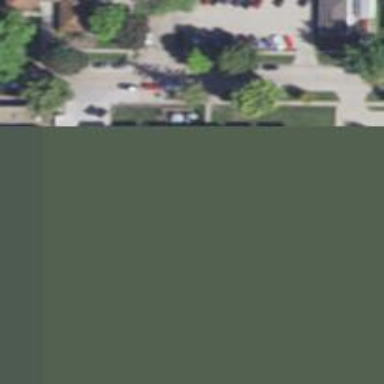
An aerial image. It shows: Nursing home.